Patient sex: F
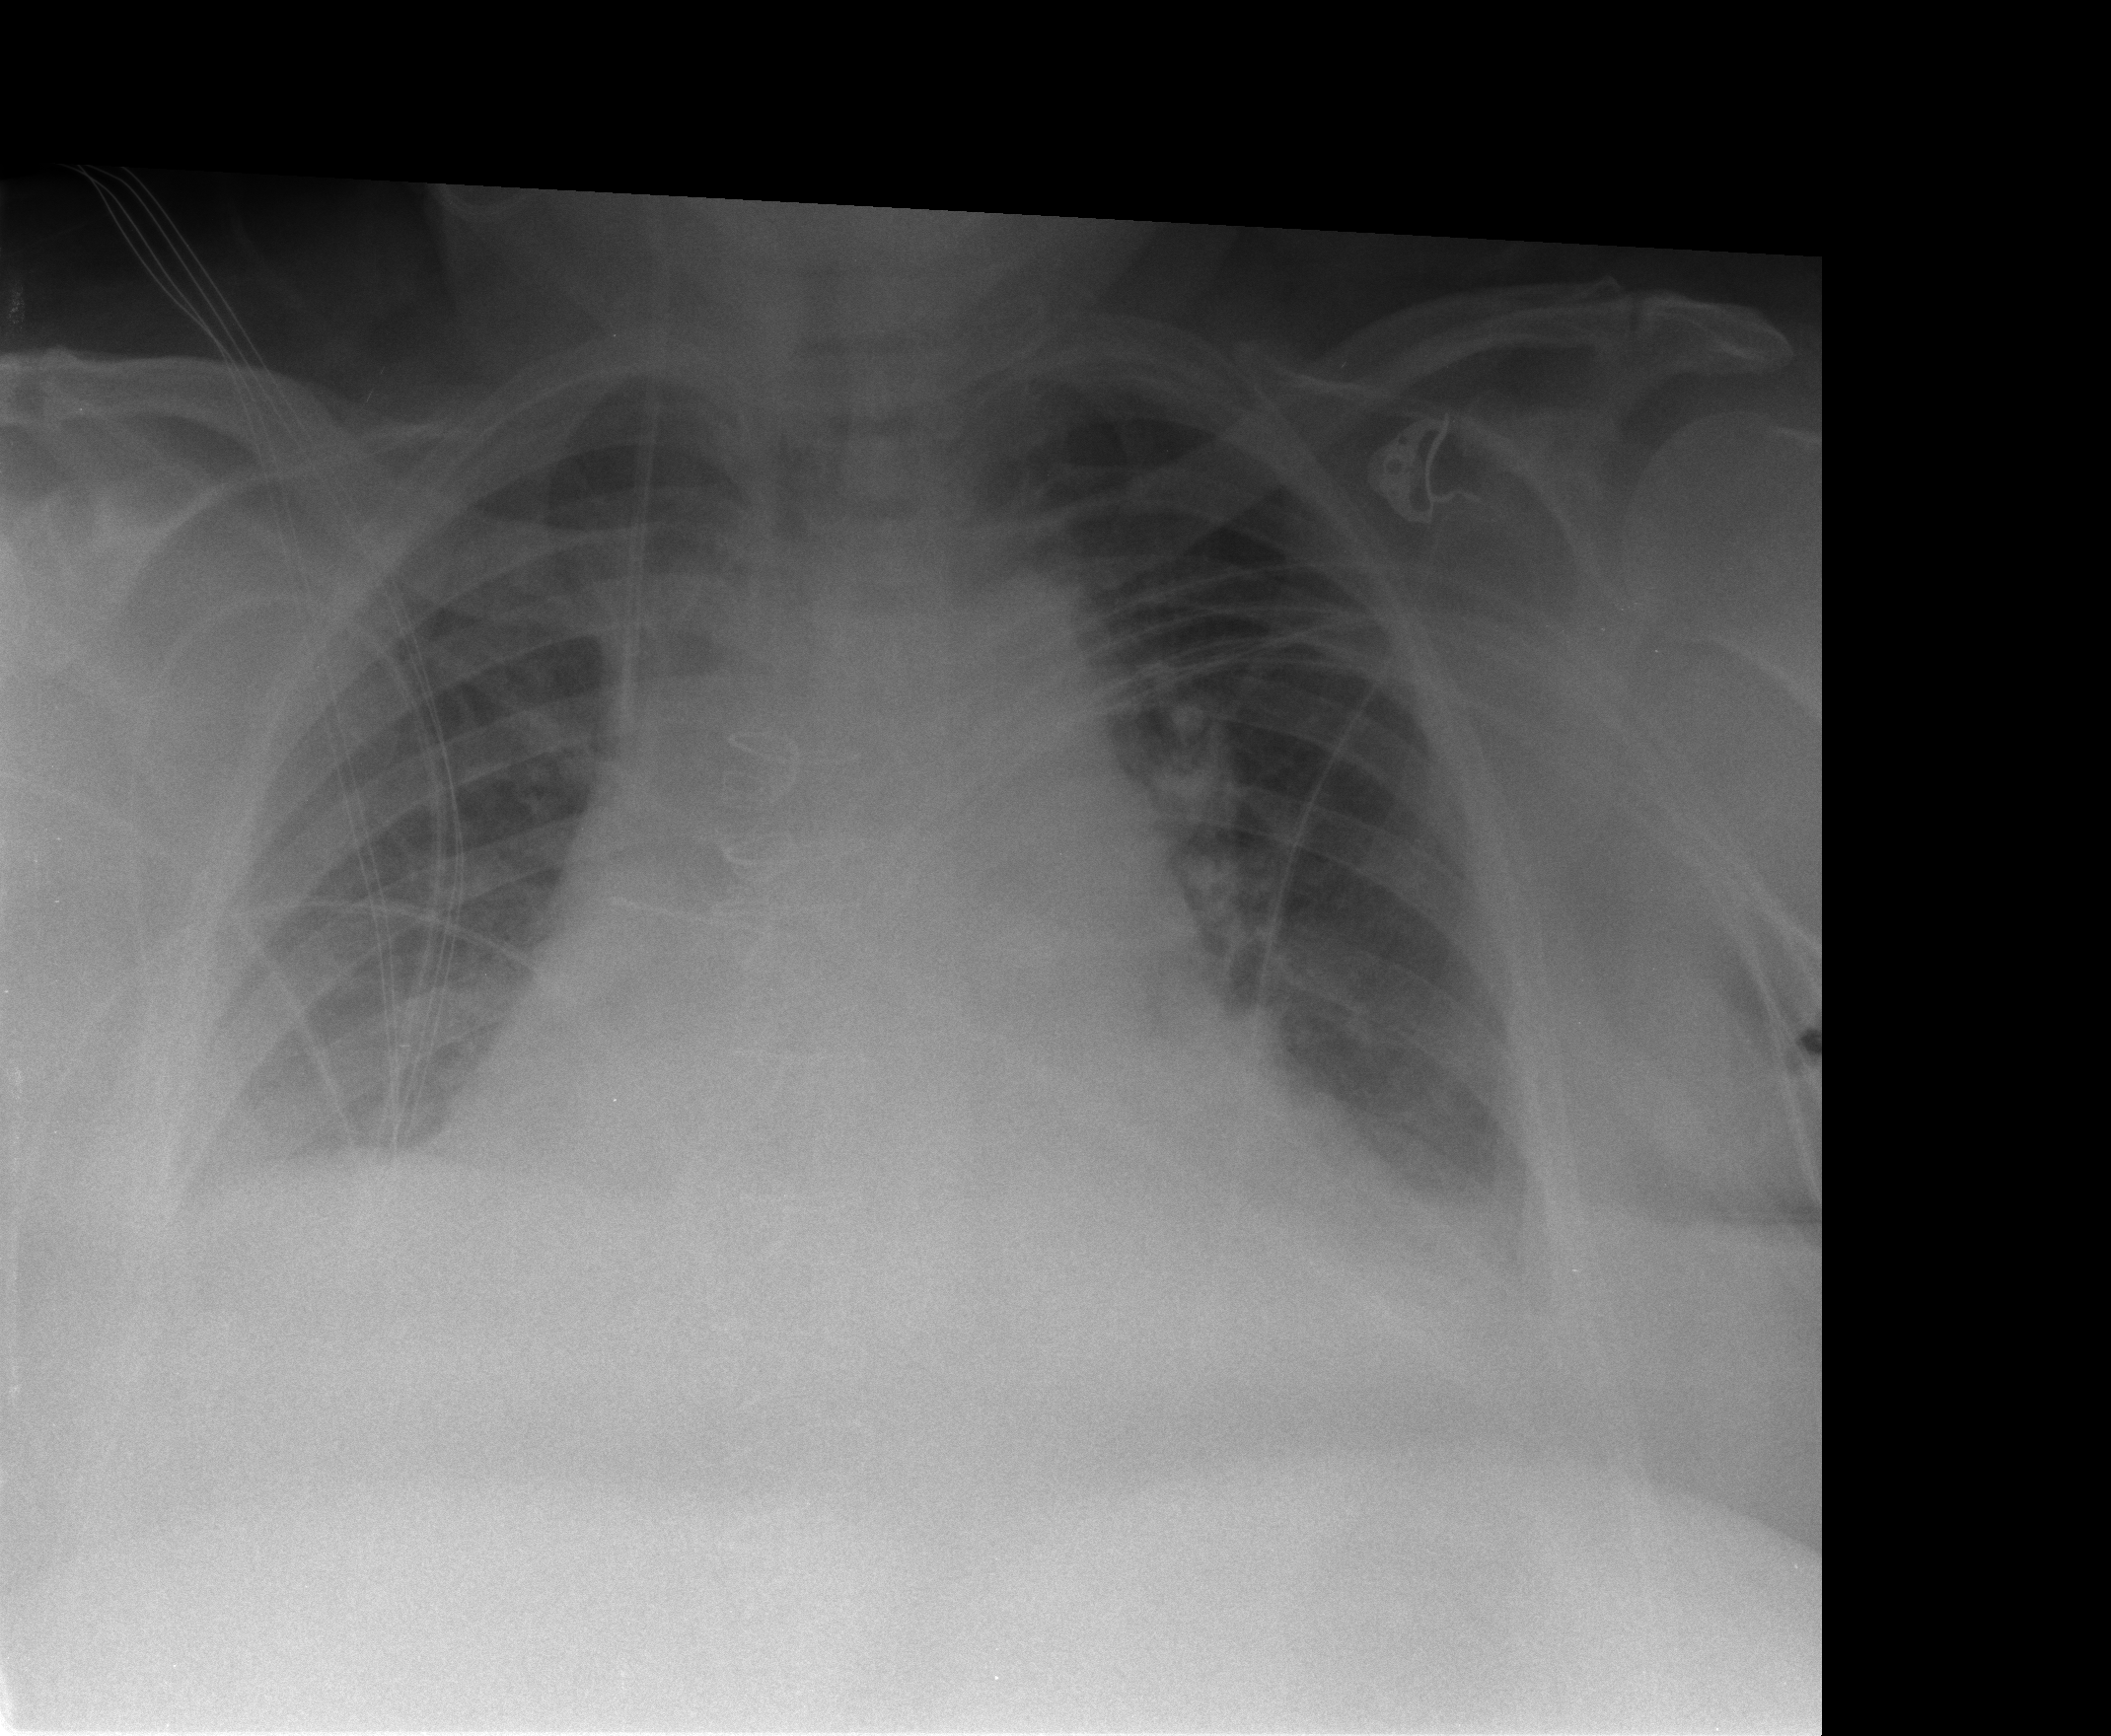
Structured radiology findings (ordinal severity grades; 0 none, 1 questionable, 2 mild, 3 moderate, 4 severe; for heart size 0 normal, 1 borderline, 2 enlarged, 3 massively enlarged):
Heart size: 3
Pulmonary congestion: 3
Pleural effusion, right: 1
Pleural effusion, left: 1
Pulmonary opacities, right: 0
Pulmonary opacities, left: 0
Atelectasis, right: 2
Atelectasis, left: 2